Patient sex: F
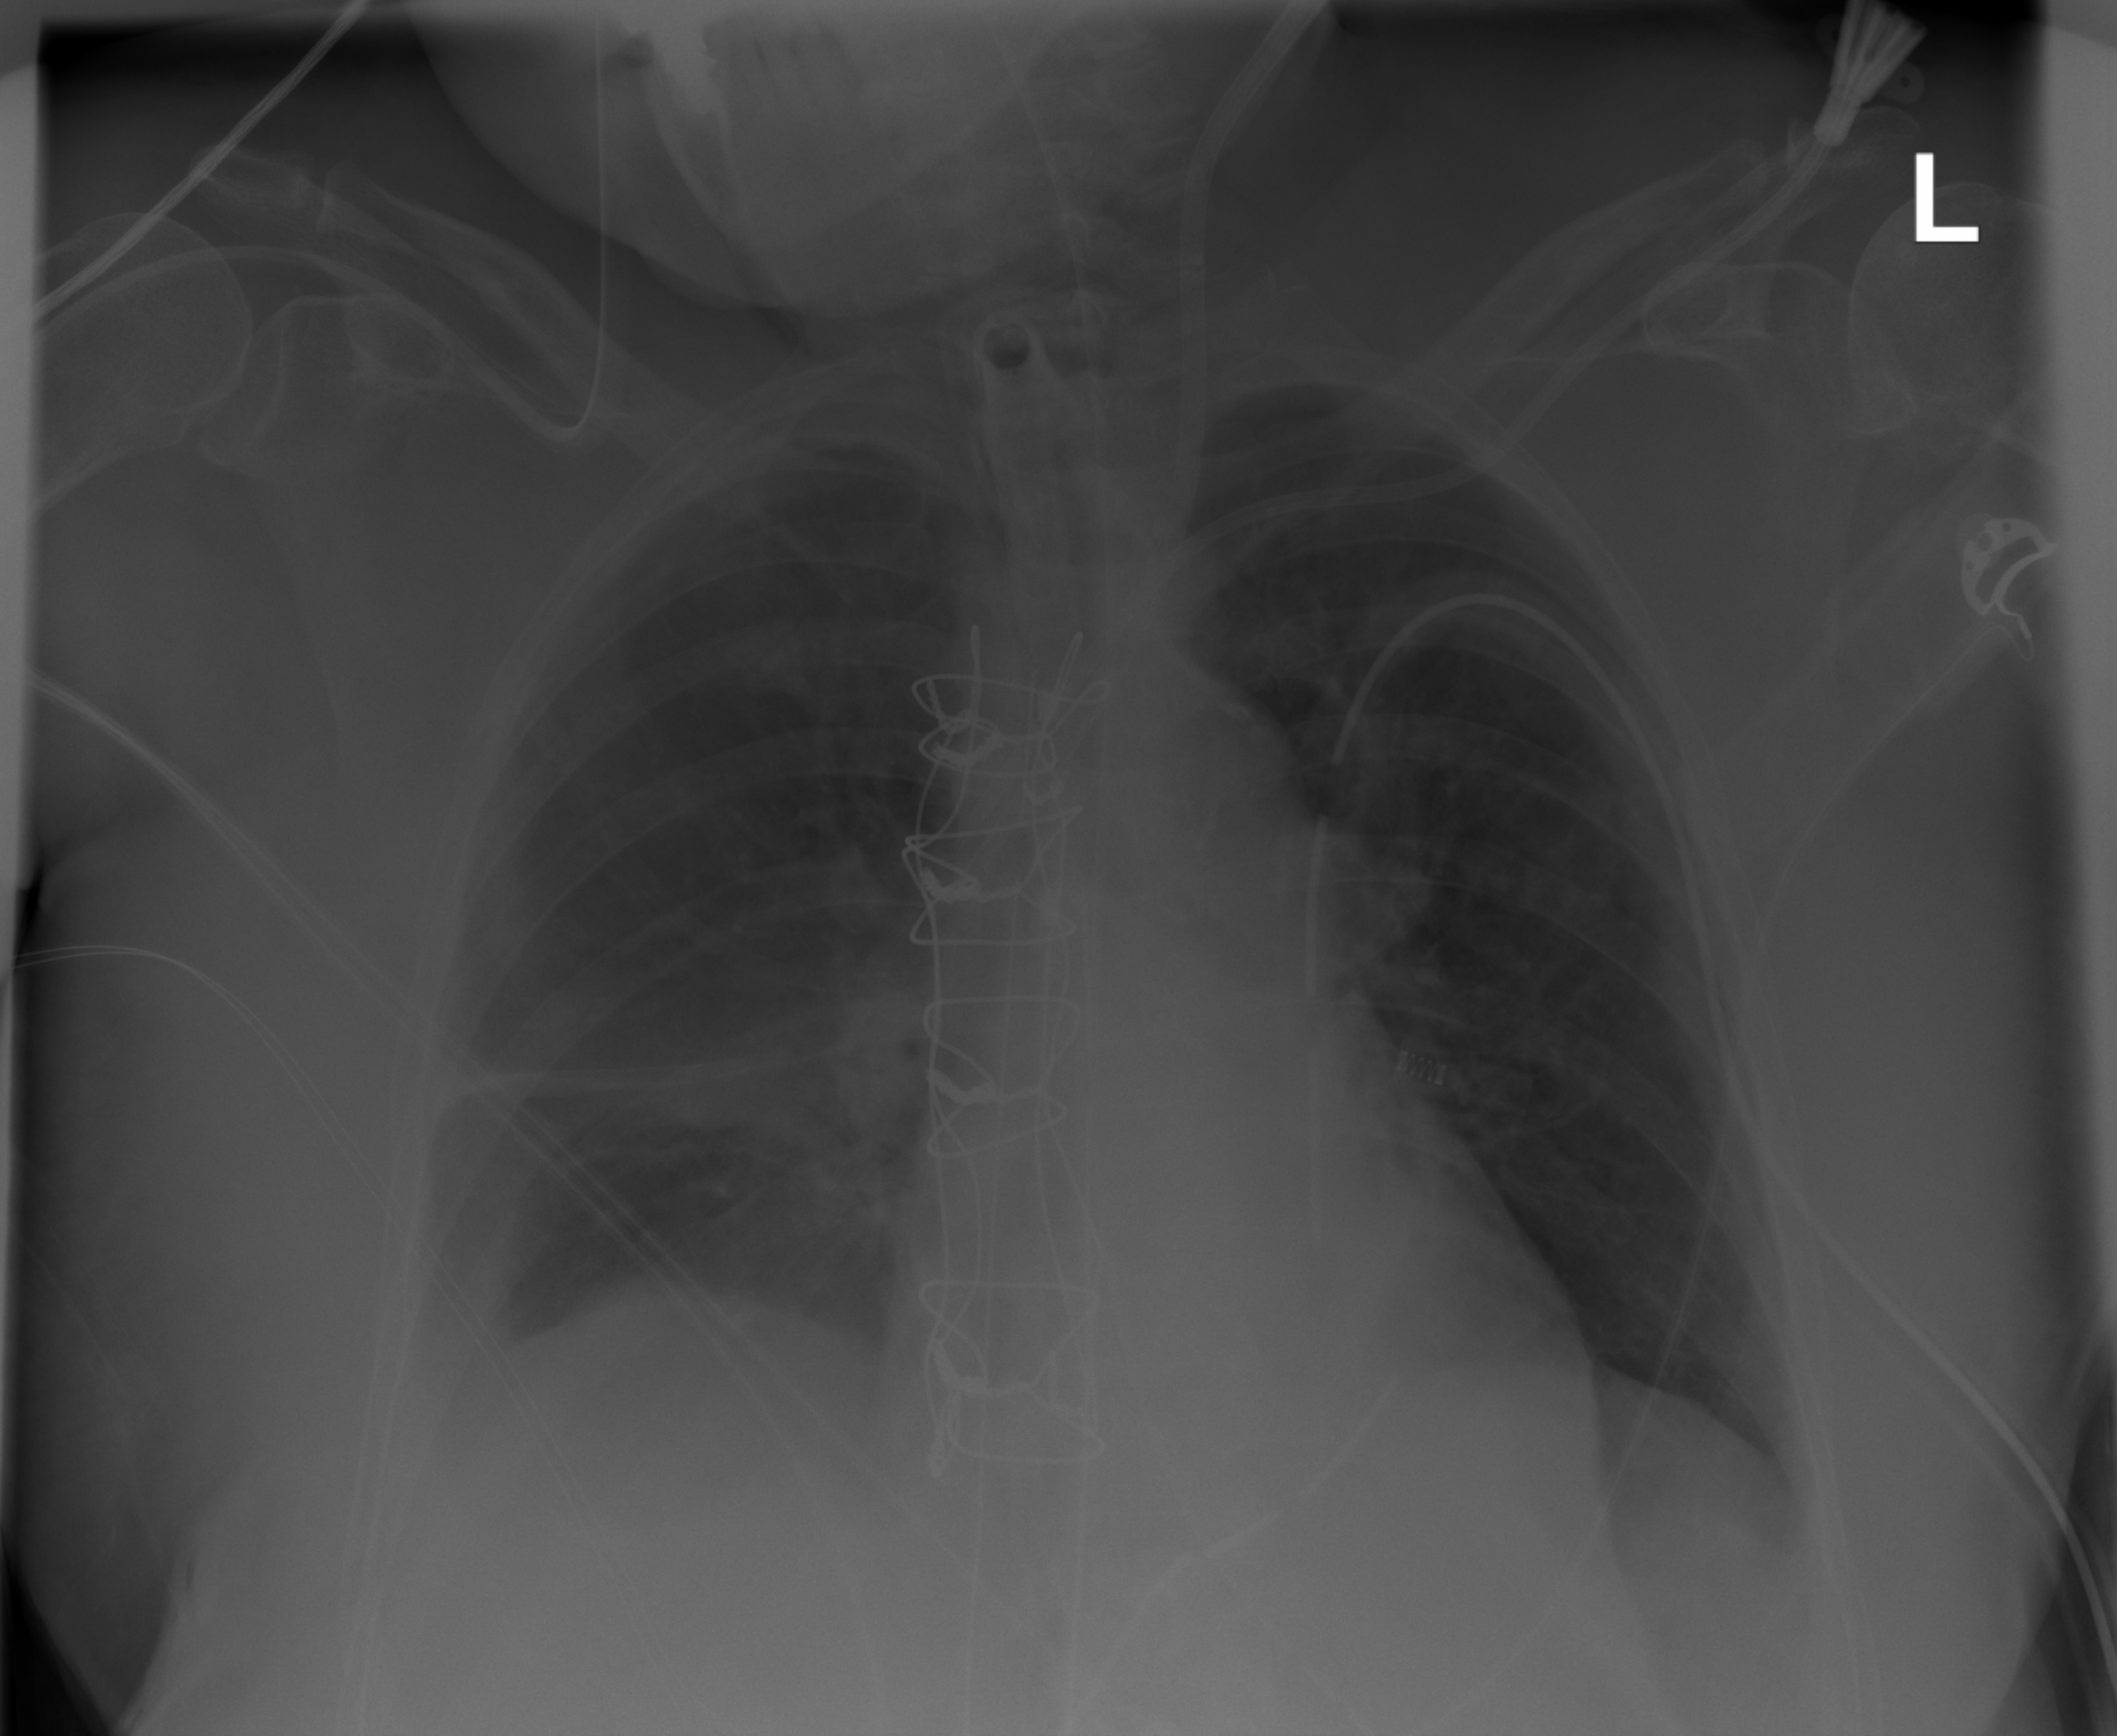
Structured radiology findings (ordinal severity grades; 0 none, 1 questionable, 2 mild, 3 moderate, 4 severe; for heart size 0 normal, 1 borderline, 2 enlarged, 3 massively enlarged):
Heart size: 1
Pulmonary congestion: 2
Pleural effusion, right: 3
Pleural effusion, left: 1
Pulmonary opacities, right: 0
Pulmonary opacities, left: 0
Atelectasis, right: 2
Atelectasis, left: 0